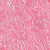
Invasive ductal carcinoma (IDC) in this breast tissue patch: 0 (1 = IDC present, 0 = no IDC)